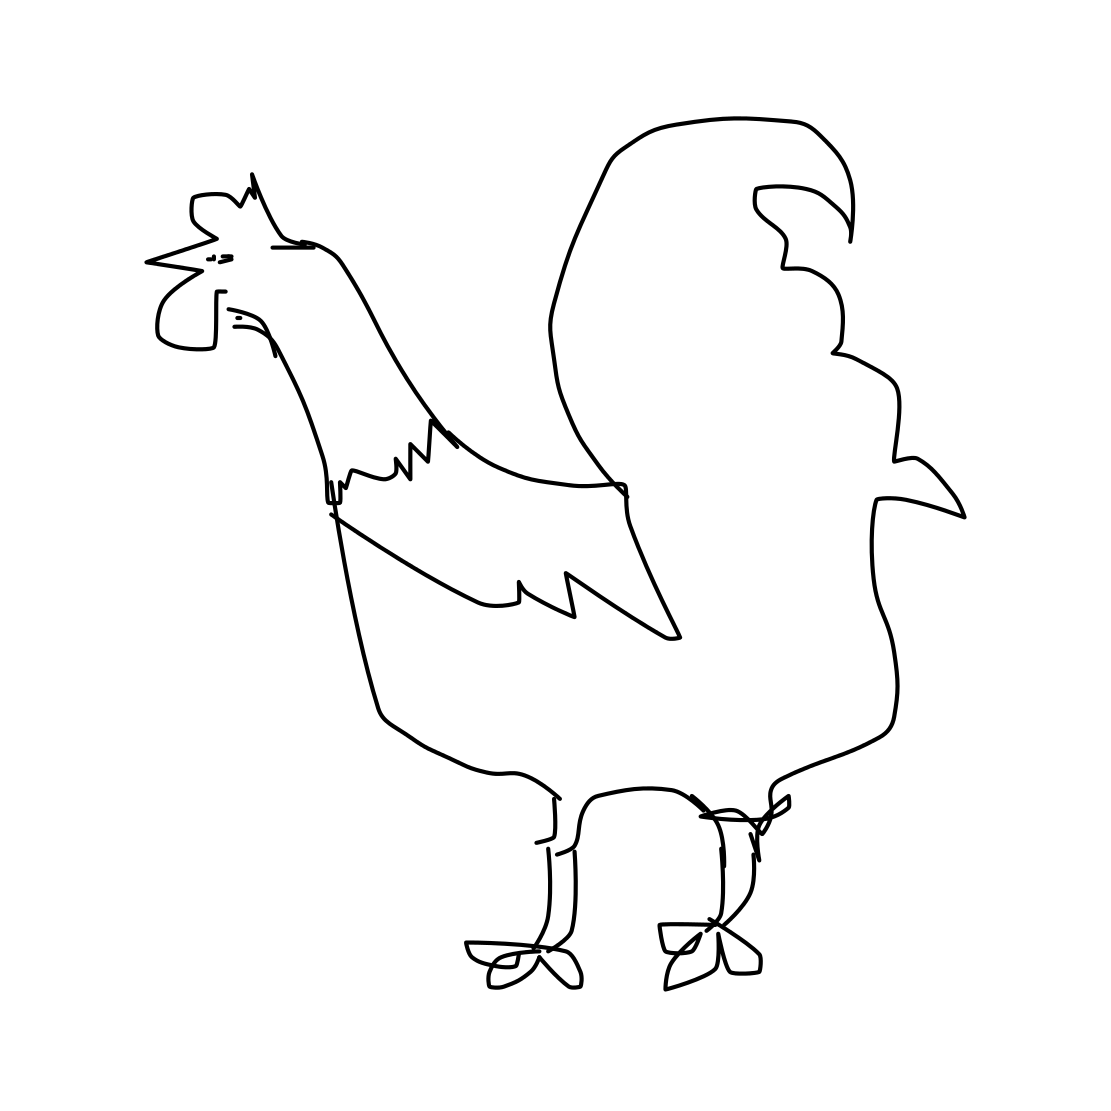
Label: rooster